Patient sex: M
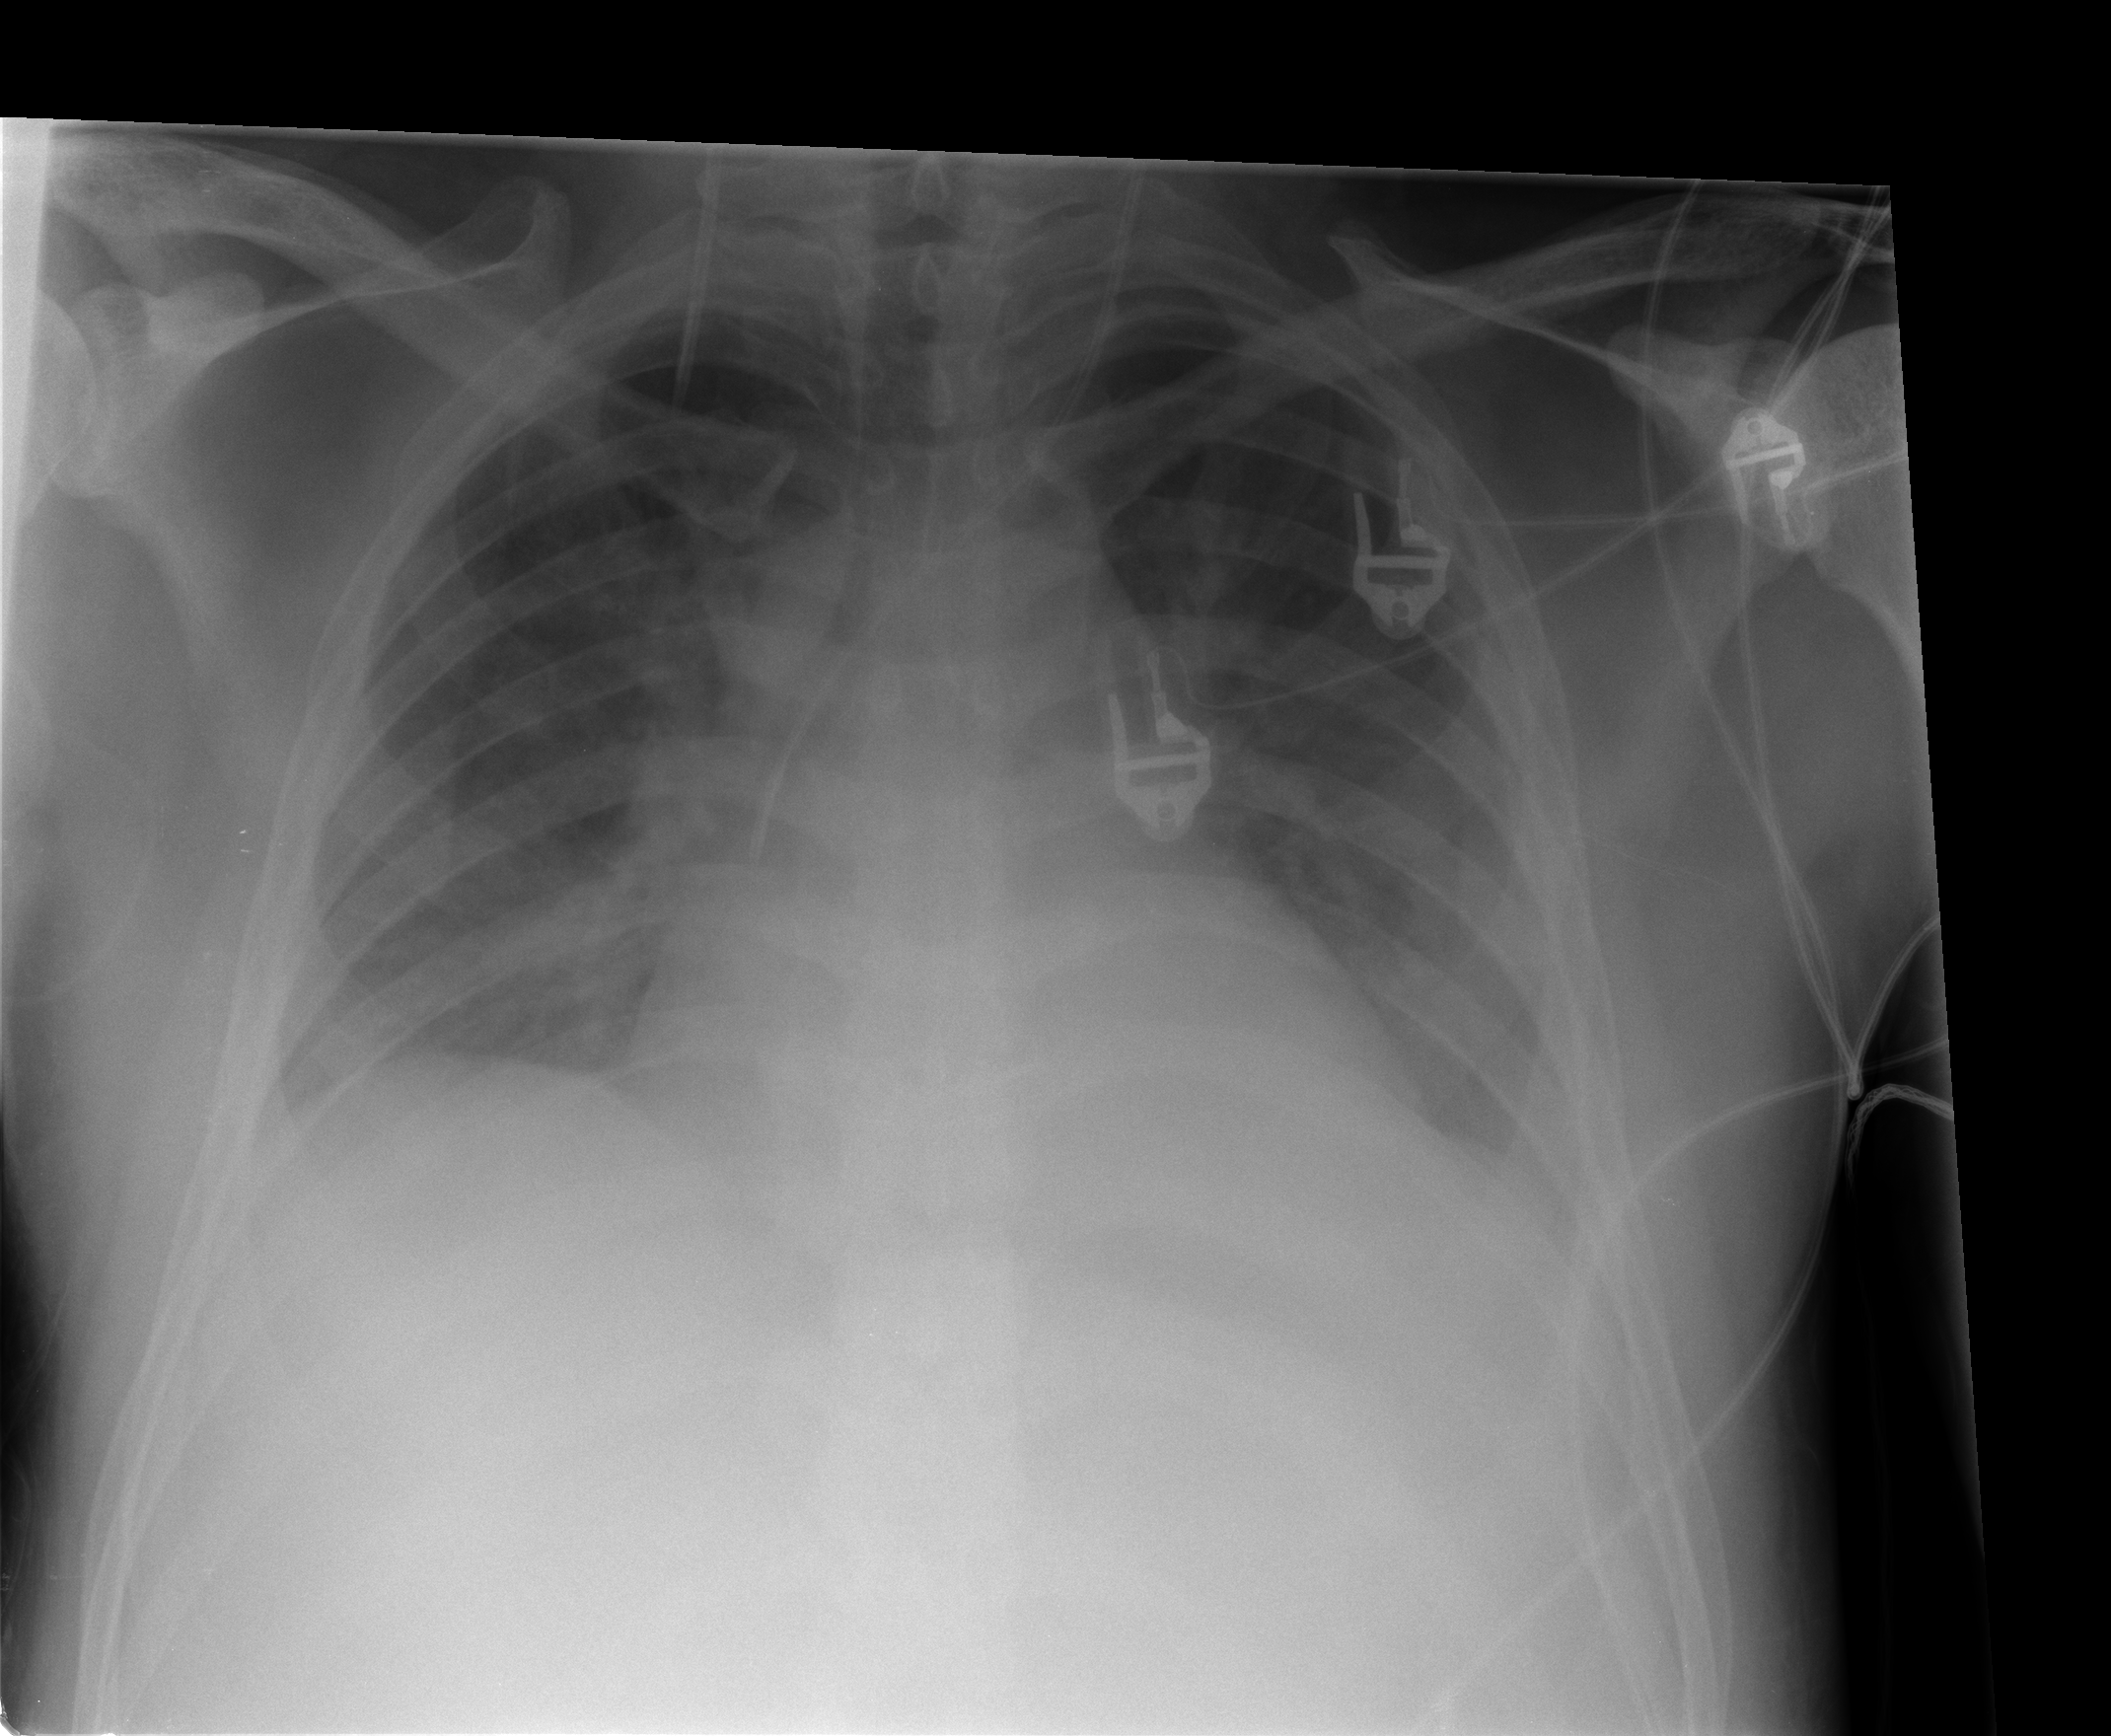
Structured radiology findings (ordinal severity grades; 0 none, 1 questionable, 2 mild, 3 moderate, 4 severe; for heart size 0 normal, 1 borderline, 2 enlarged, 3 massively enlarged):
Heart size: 2
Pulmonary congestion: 2
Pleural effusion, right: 1
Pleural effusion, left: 3
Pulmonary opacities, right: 2
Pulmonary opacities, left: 1
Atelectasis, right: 2
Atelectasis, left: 2